Field crop: maize
Growth stage: 1
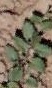
Species: convolvulus